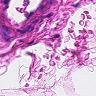
Metastatic tissue present: no